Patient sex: M
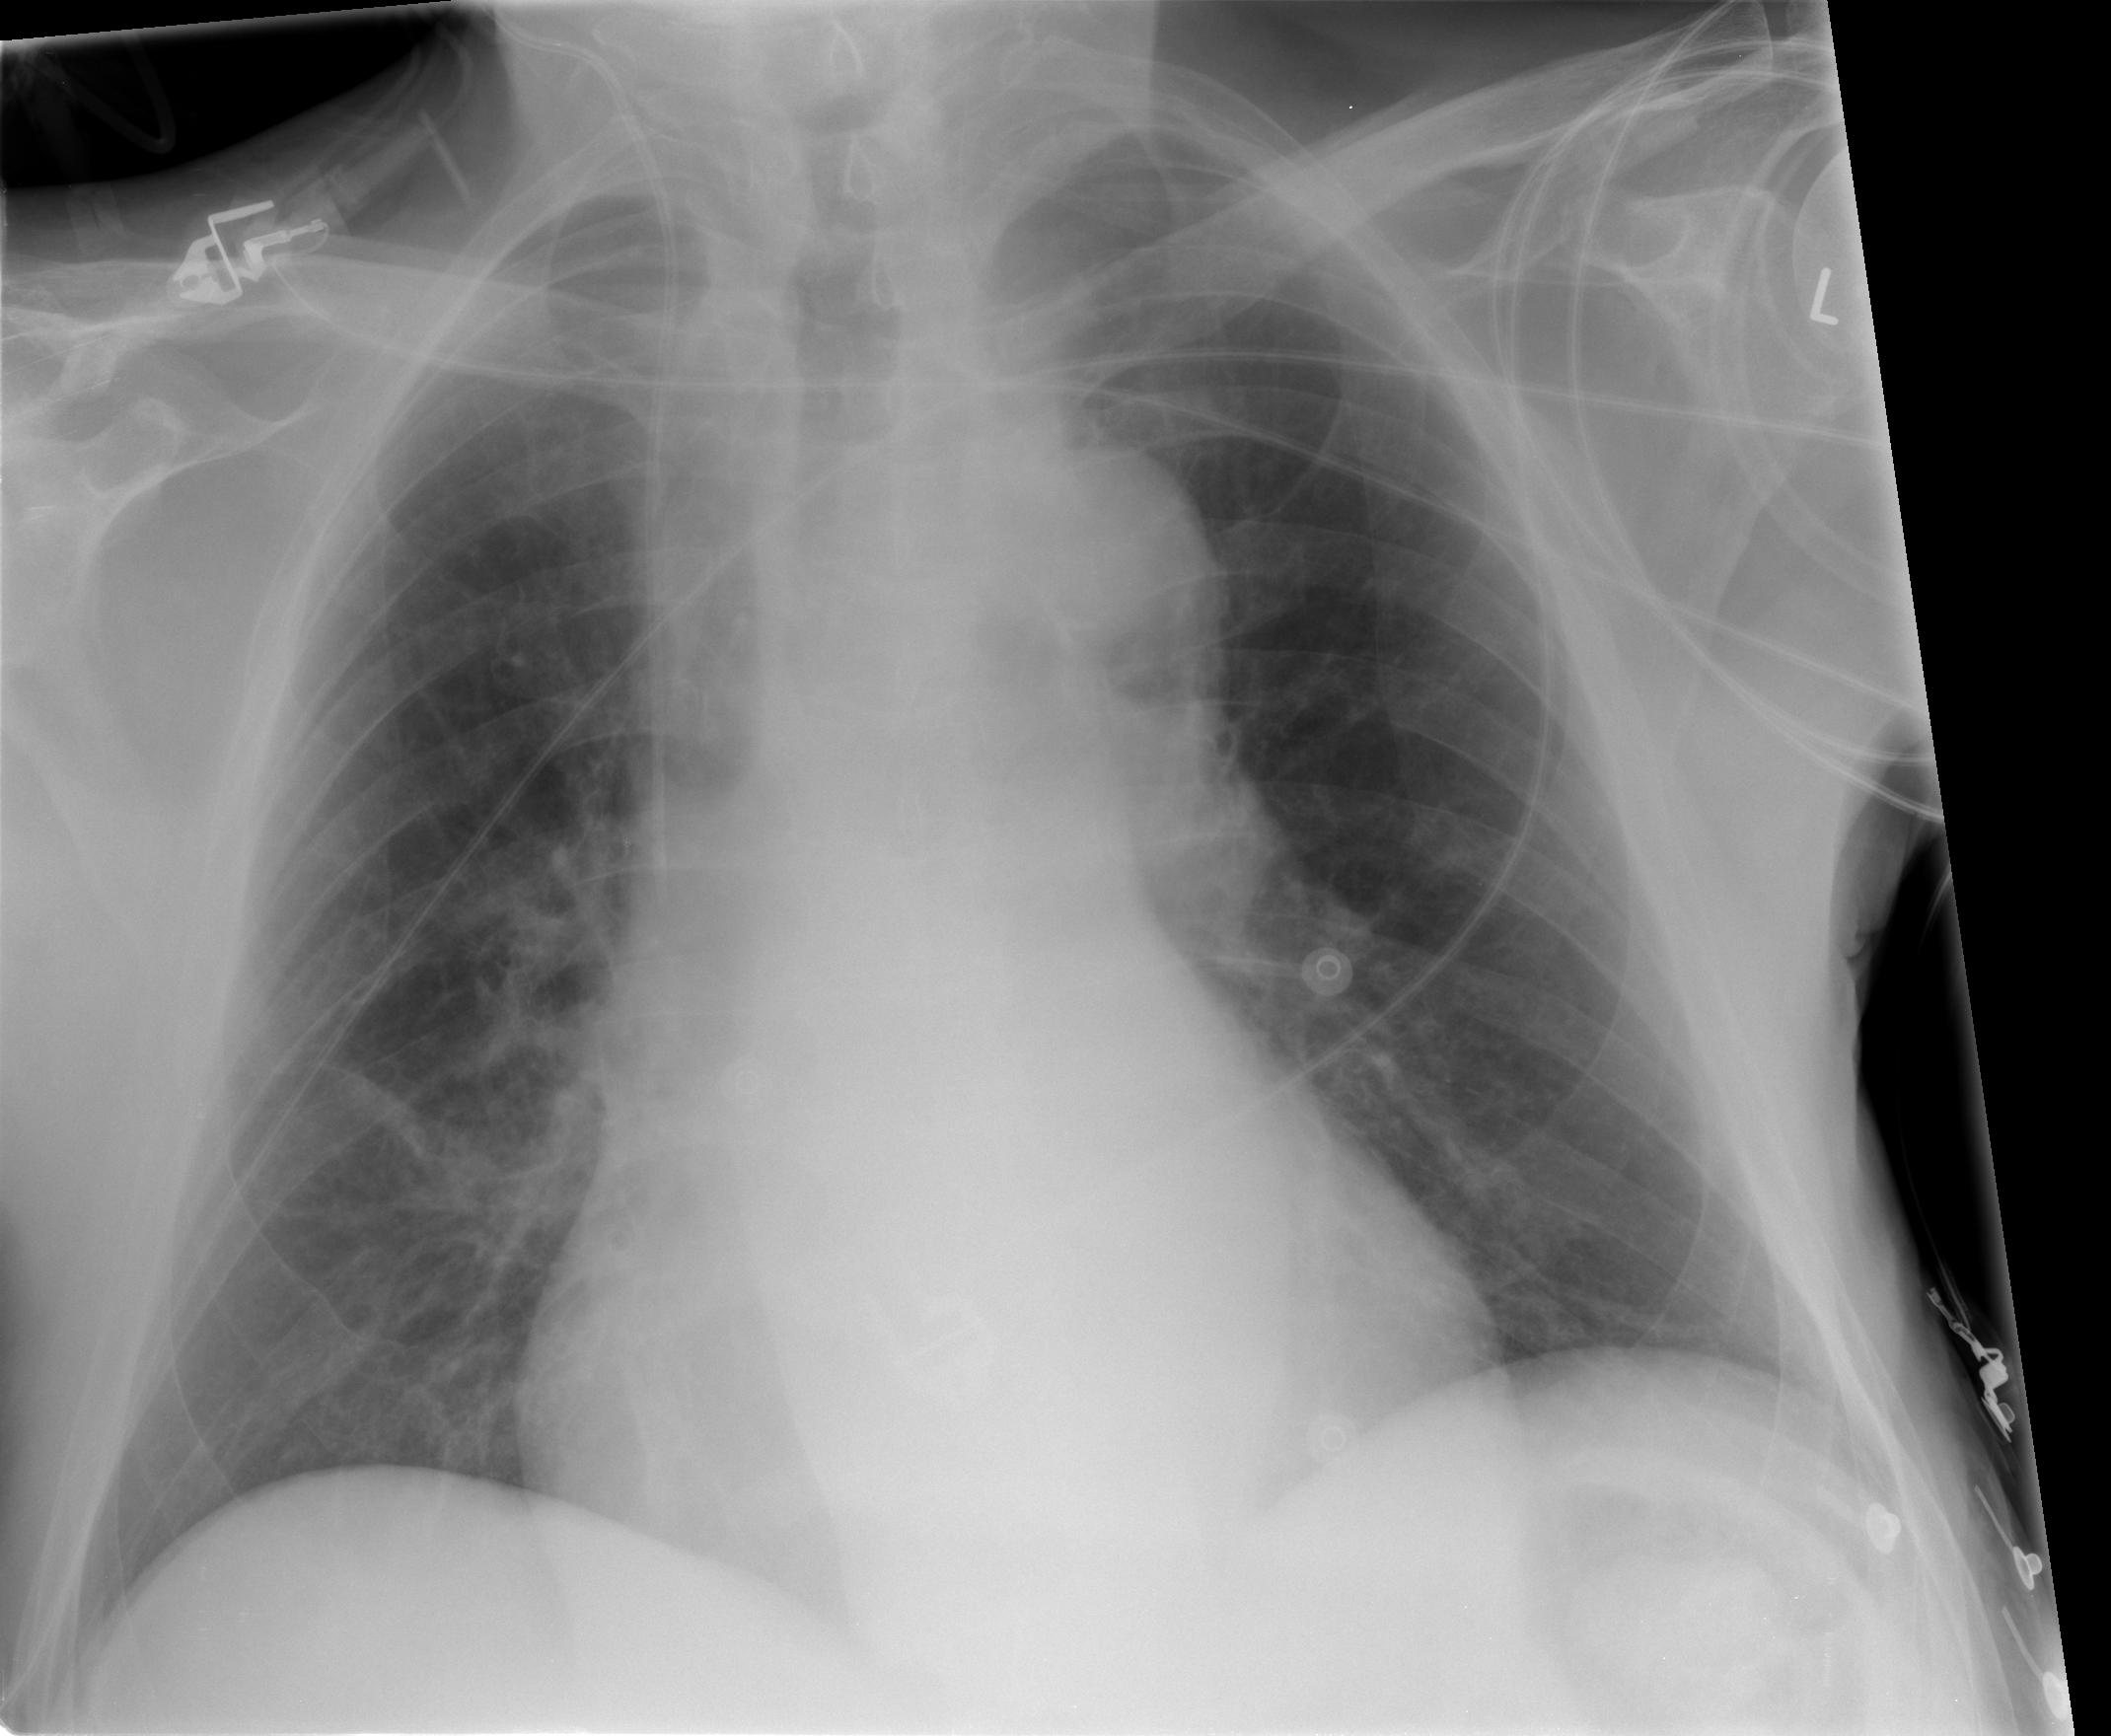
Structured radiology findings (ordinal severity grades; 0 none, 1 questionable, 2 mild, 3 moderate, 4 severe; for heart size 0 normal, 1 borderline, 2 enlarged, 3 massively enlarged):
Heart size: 0
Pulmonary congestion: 0
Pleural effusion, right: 0
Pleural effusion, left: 0
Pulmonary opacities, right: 0
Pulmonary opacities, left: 0
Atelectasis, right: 1
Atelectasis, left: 1